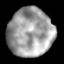
Tissue: lung
Cell type: Epithelial cells
Senescence score: 0.2261
Nuclear area (px): 2148
Mean DAPI intensity: 159.46